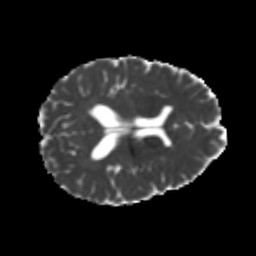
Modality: MD
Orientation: axial
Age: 21
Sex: male
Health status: healthy
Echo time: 0.074 s